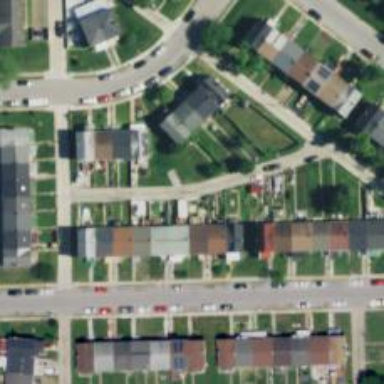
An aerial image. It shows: Alley classified as service road.